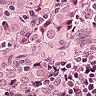
Metastatic tissue present: yes